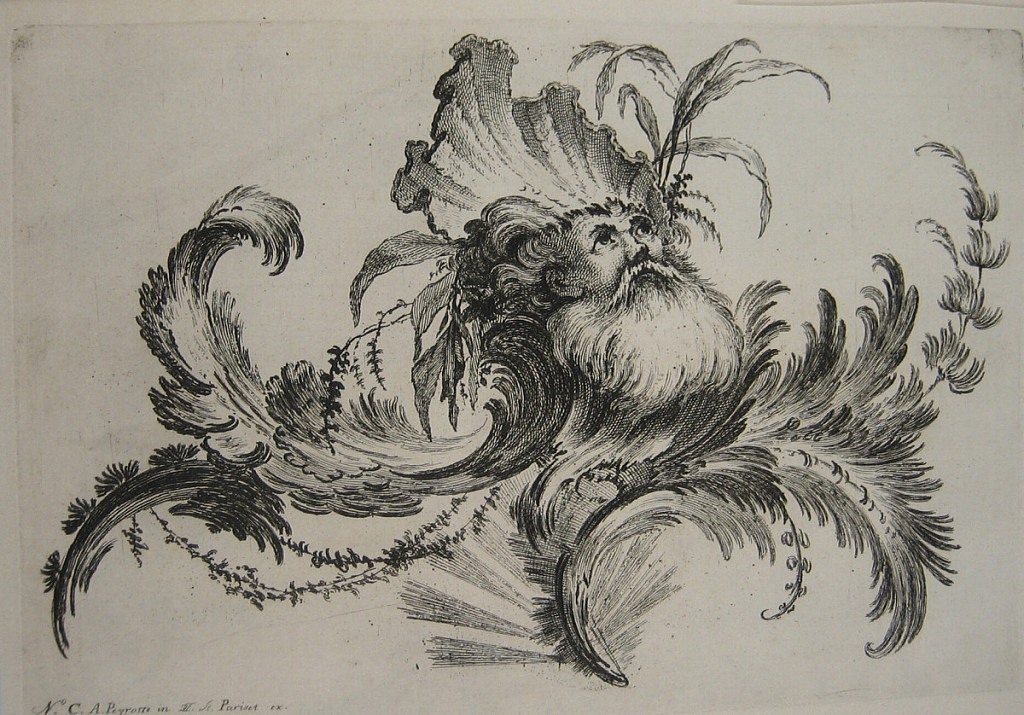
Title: Ornament Design
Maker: Alexis Peyrotte, French, 1699–1769
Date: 1740–49
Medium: Etching on laid paper
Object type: Print
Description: A design for rococo ornament featuring scrolling leaves, rinceaux, flowers, feathers, a shell, foliate branches, garlands, and a bearded face. The plate is signed.